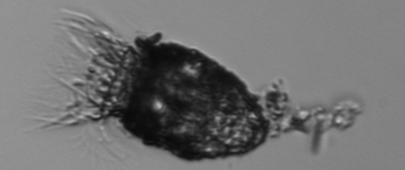
Label: Stenosemella_pacifica